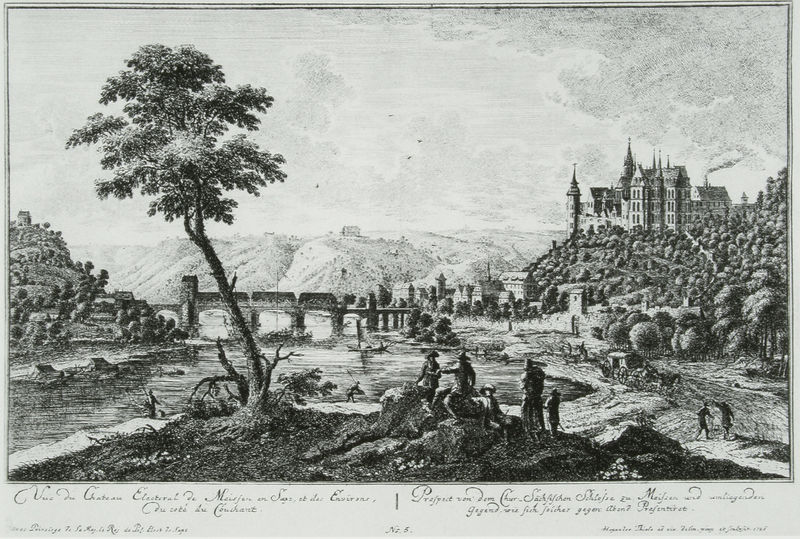
Titel: Meißen
Künstler: Johann Alexander Thiele
Standort: Dresden
Institution: Staatliche Kunstsammlungen, Kupferstich-Kabinett
Schlagwörter: baum, berg, blätter, felsen, himmel, mann, wasser, weiß, wolken, bäume, fluss, frauen, landschaft, menschen, sand, stadt, ufer, äste, fenster, frankreich, frau, grau, holz, hut, hüte, männer, paris, schwarz, straße, vordergrund, zeichnung, blick, dach, haus, schloss, weg, wolke, leute, barock, mensch, stein, steine, signatur, ast, bach, erde, feld, felder, horizont, häuser, hügel, stamm, brücke, busch, büsche, gewässer, kirche, pfad, qualm, rauch, insel, mantel, kind, personen, blatt, renaissance, rokoko, wald, anhöhe, bauern, boot, boote, esel, handel, kinder, pferd, pferde, reiter, turm, deutschland, gischt, schiff, schrift, strand, welle, wellen, papier, ansicht, fischer, spuren, berge, fels, dorf, mauer, dunst, nebel, hof, idylle, kutsche, arbeiter, hafen, wagen, pier, querformat, stämme, lanze, spitz, spielen, freizeit, deutsch, junge, zinnen, spiel, offen, knabe, unterschrift, burg, türmchen, türme, palast, spaziergang, wurzel, festung, flusslandschaft, druck, lithographie, schnitt, schwarzweiss, schraffur, radierung, stich, titel, text, buchstabe, buchstaben, bürger, litho, mäntel, rathaus, jagd, wurzeln, hellgrau, gutshof, wanderer, rinde, mittelalter, heidelberg, flusstal, herrenhaus, spaziergänger, meissen, kupferstich, gravure, miniatur, altdeutsch, handschrift, brücken, burgen, chateau, pont, montagne, dörfer, latein, schwaz-weiss, elbe, ätzradierung, sachsen, gefährt, colline, seitenarm, ellen, wellw, sprache, pin, wurzelstock, wellew, shloss, gefährten, häuserbrücke, ladenläden, waldd, wellegischt, zivilisation, nr. 5, jurt